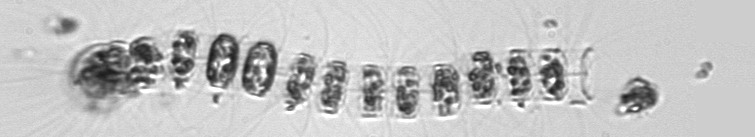
Label: Thalassiosira